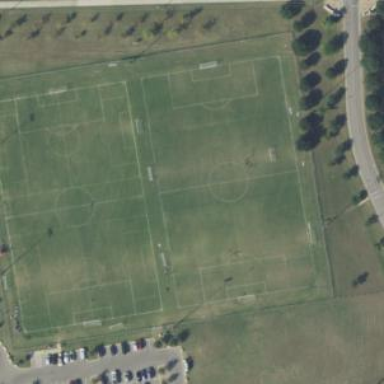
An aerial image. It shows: Soccer pitch for outdoor sports and leisure activities.